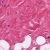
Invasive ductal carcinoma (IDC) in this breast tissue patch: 0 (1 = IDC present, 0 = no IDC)